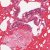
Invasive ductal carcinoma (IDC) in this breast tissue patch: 0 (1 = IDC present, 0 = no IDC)